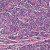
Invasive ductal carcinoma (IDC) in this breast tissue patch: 1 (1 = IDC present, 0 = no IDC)